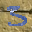
Label: 3